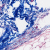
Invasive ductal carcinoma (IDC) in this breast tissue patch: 0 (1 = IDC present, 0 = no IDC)